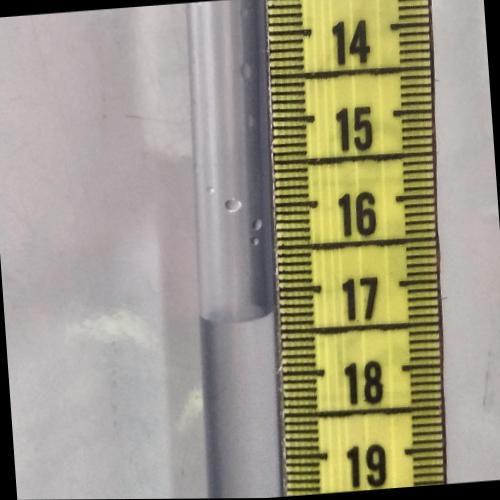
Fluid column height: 17.3 cm